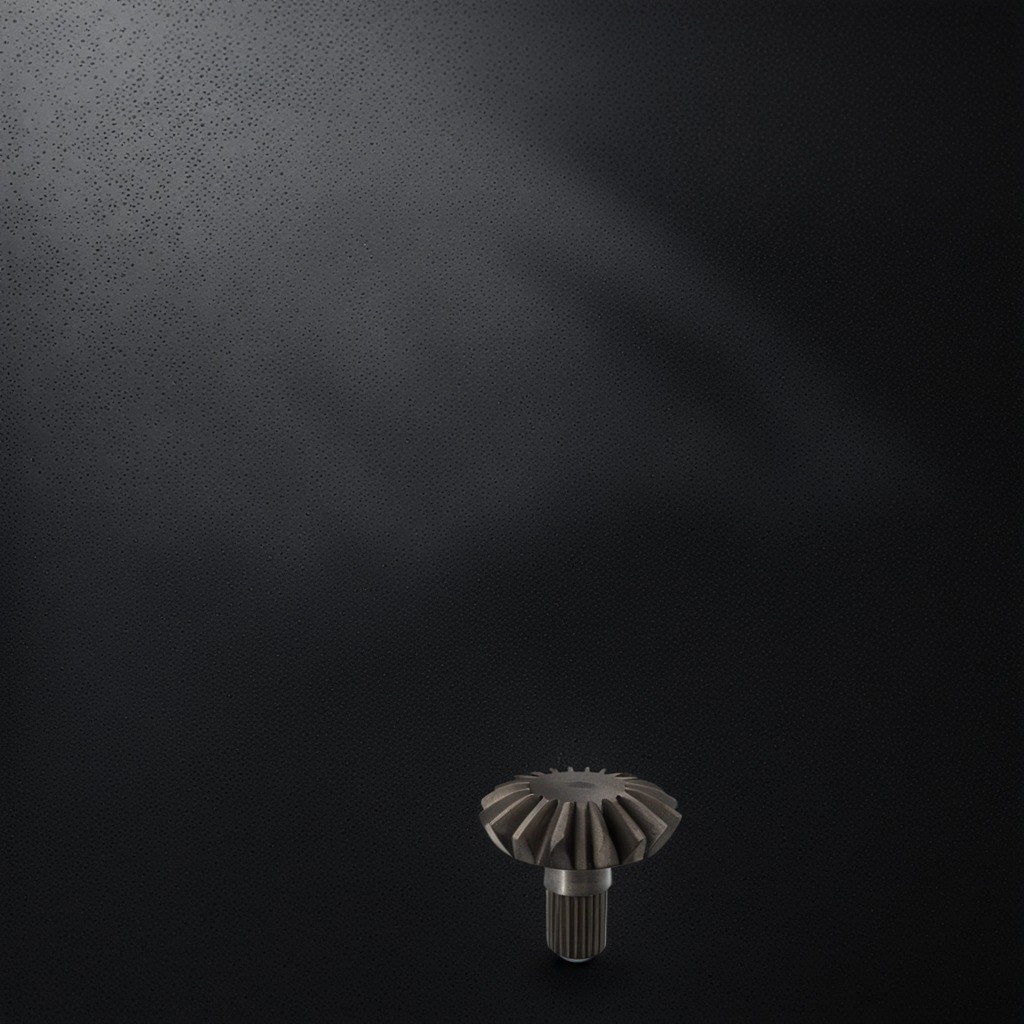
A steel gear with teeth is lying on the granite tabletop.